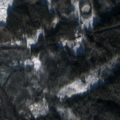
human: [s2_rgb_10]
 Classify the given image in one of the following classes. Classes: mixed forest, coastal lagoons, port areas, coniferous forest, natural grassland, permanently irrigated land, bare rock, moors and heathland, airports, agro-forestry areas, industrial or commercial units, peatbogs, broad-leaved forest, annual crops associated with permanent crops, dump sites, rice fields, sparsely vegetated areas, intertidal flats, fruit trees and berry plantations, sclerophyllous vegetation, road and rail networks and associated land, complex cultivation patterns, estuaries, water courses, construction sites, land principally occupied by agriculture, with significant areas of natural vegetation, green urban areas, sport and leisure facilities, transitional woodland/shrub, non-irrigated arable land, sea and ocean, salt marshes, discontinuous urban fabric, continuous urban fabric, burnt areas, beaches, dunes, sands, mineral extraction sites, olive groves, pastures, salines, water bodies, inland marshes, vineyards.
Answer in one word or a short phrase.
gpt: coniferous forest, mixed forest